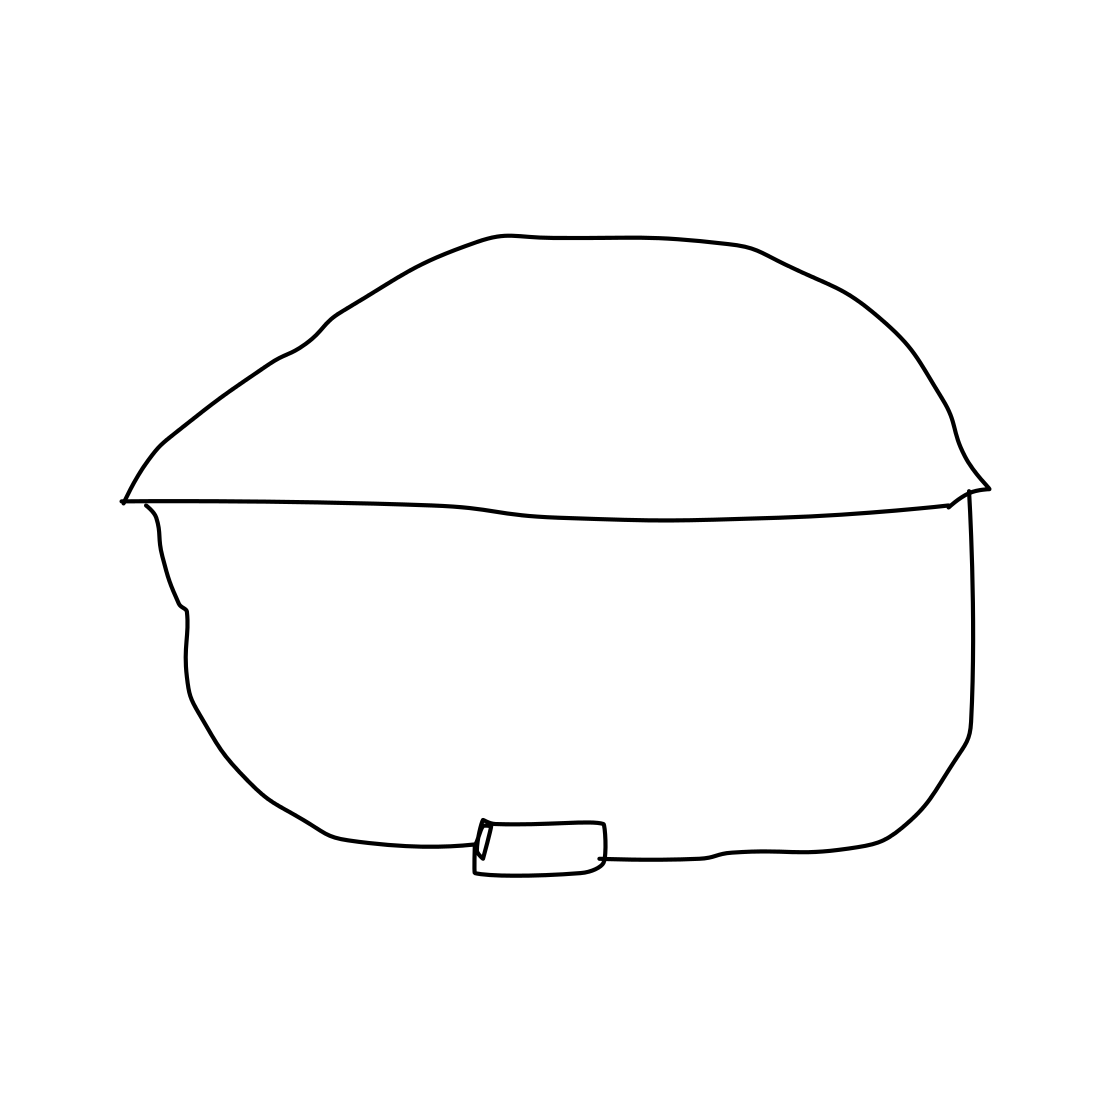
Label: helmet